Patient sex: F
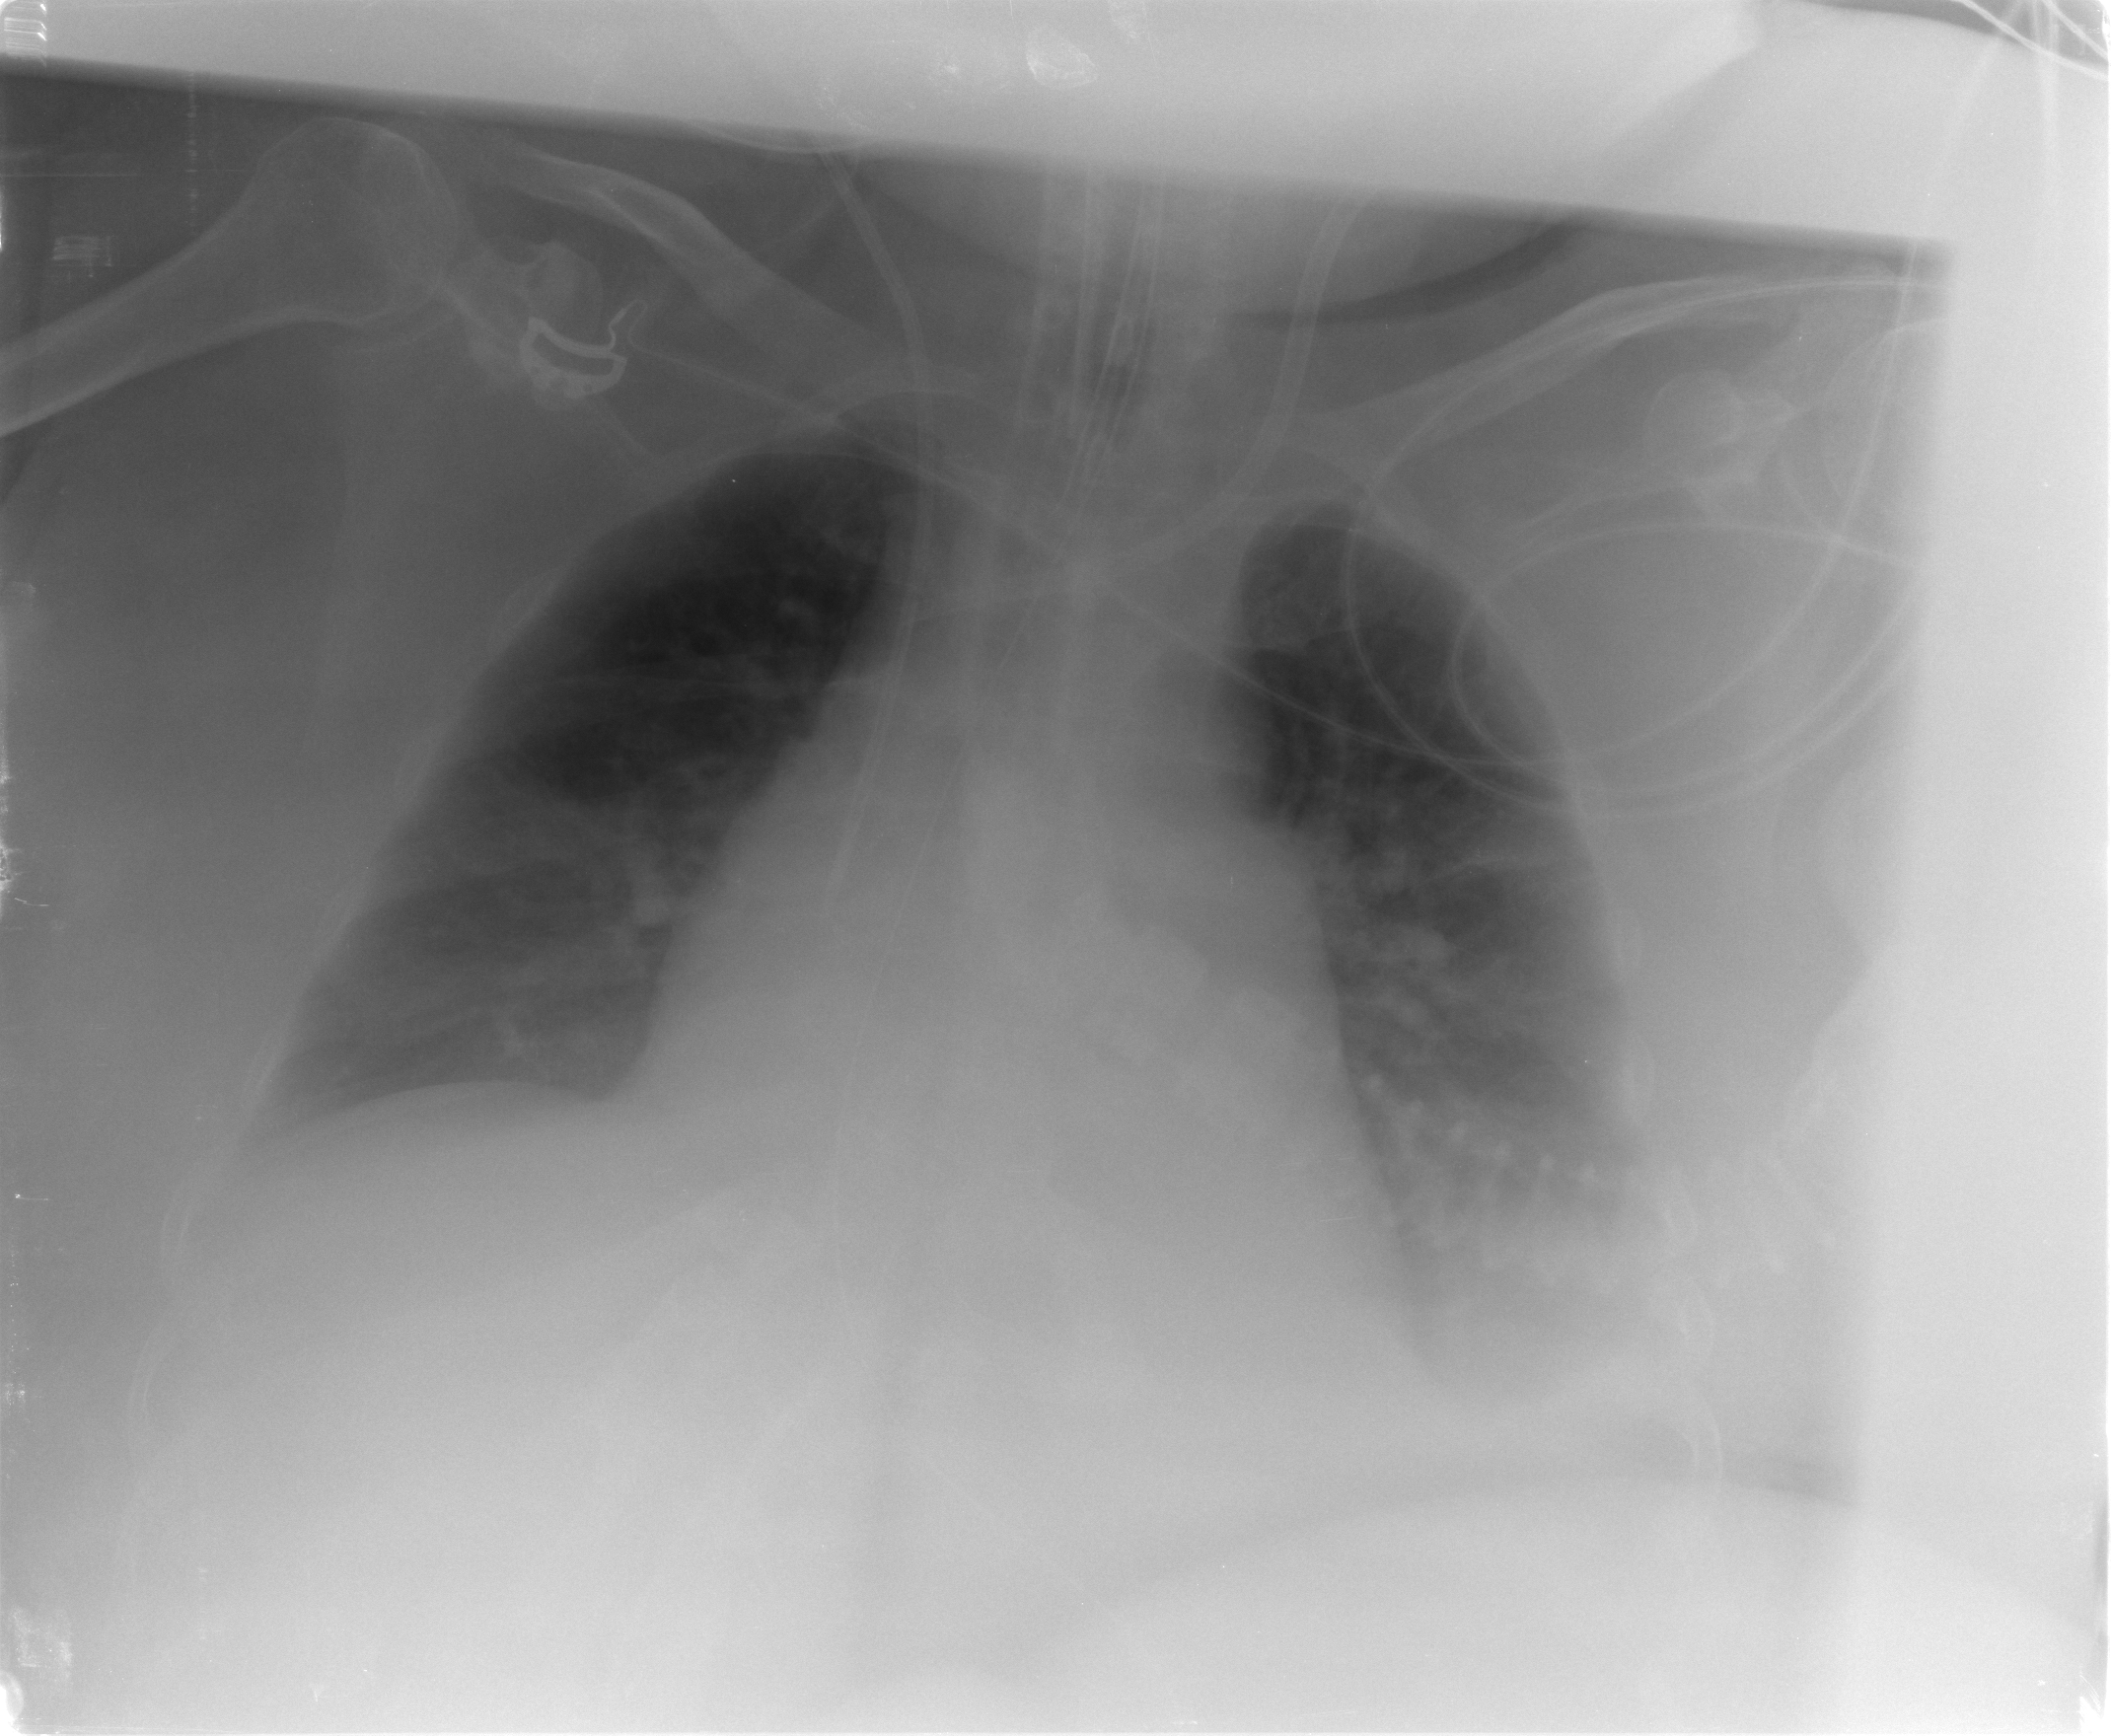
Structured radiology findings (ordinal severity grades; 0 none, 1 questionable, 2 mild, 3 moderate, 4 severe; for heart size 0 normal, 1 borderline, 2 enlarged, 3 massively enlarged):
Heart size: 0
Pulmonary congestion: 2
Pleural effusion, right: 1
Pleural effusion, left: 2
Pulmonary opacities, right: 0
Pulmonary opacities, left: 2
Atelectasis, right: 0
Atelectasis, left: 2